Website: home-depot
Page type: address-validator
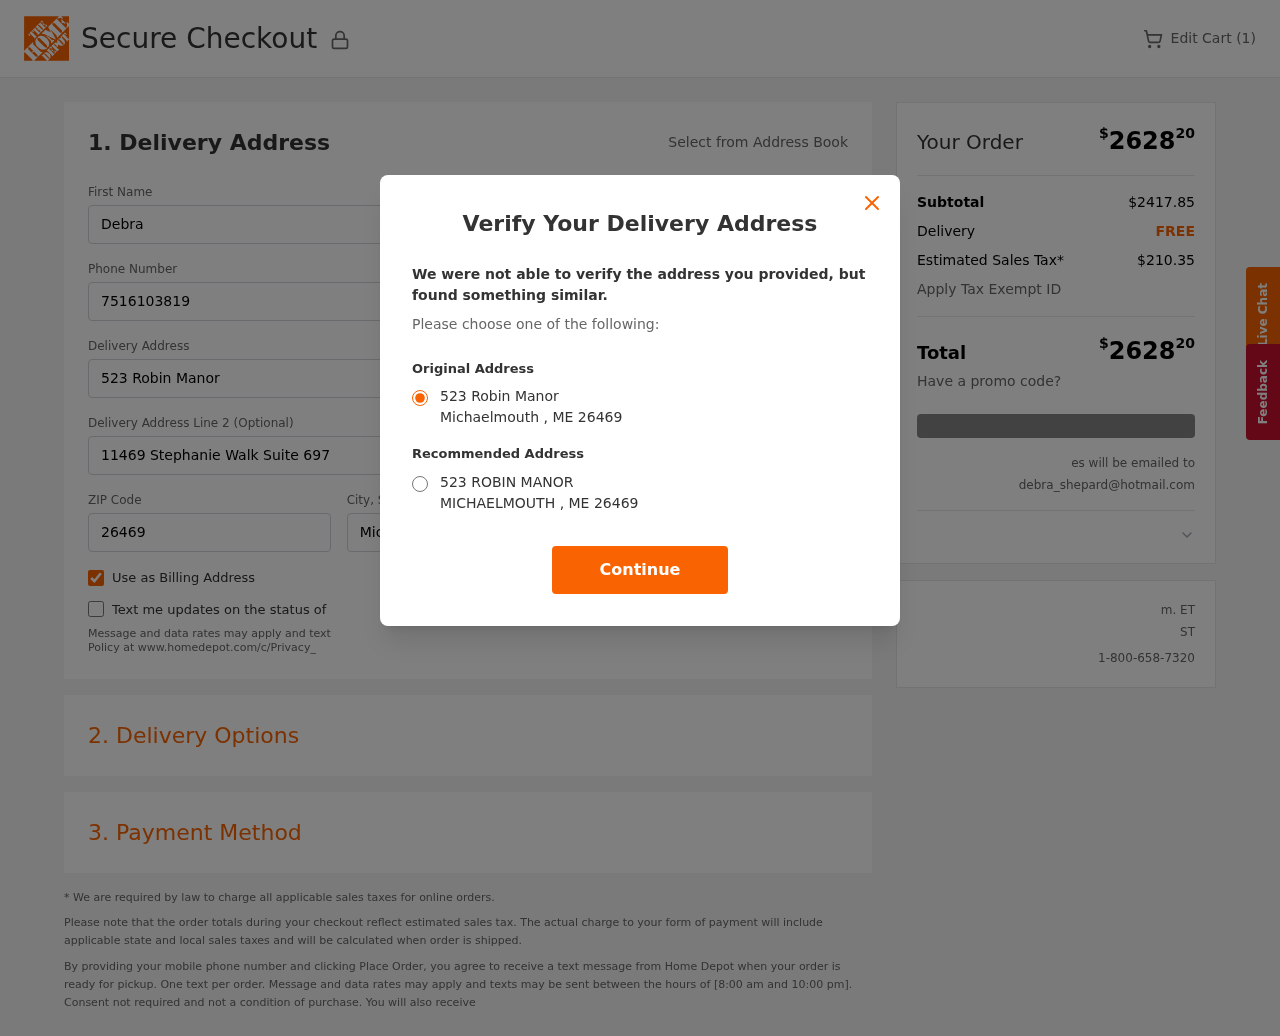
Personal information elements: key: PII_CITY
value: Michaelmouth
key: PII_EMAIL
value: debra_shepard@hotmail.com
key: PII_POSTCODE
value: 26469
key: PII_STATE_ABBR
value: ME
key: PII_STREET
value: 523 Robin Manor
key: PII_FIRSTNAME
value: Debra
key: PII_LASTNAME
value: Shepard
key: PII_PHONE
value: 7516103819
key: PII_STREET2
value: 11469 Stephanie Walk Suite 697
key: PII_CITY_STATE
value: Michaelmouth, ME
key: PII_STREET_ALT
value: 523 ROBIN MANOR
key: PII_CITY_ALT
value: MICHAELMOUTH
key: PII_POSTCODE_FULL
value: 26469
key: PII_POSTCODE_NUMERIC
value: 26469
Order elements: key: ORDER_NUM_ITEMS
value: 1
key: ORDER_TOTAL
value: $262820
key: ORDER_SUBTOTAL
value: $2417.85
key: ORDER_SHIPPING_COST
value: FREE
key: ORDER_TAX
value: $210.35